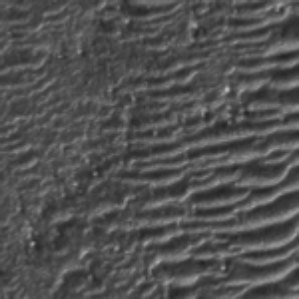
Label: frost